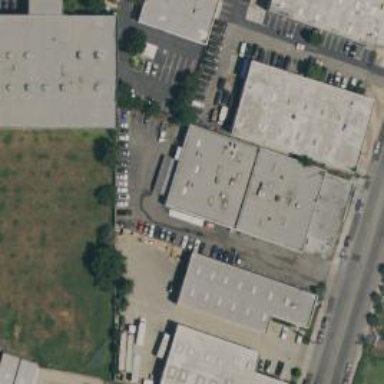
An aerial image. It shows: Industrial building.